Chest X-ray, PA view. Patient: 41 years old, sex M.
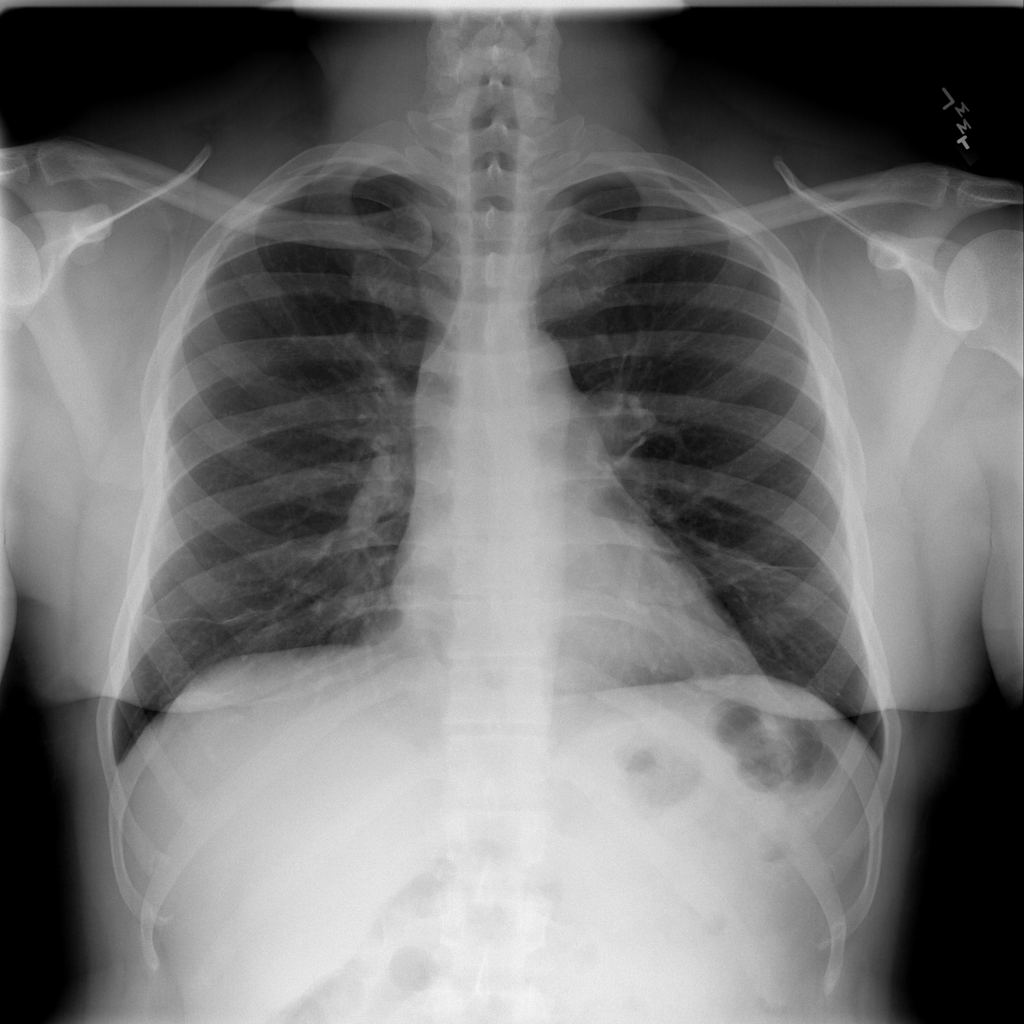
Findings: No Finding